Interaction volume radius: 5 \u00c5
Interaction volume height: 25 \u00c5
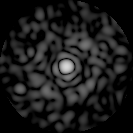
Disorder parameter: 0.8307